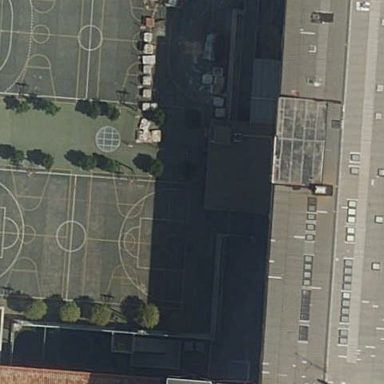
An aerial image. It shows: Basketball court located in leisure land pitch.